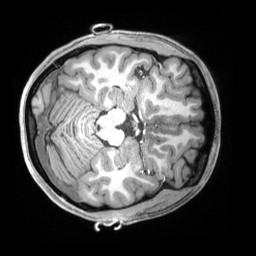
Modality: T1w
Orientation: axial
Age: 25
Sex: female
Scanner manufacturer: siemens
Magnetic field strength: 3 T
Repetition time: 2.4 s
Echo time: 0.00226 s